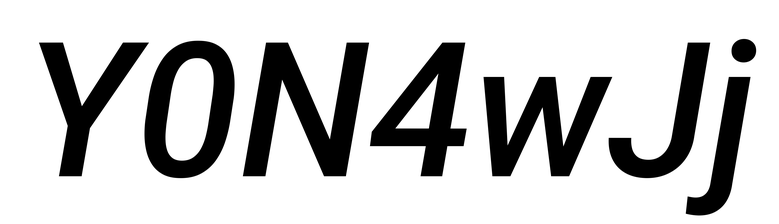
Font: Roboto-Italic_Medium_Italic